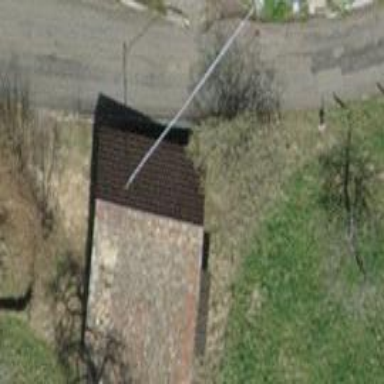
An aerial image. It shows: Shed.